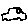
Label: car